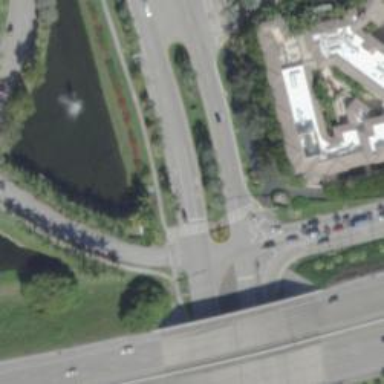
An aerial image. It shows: Tertiary road.